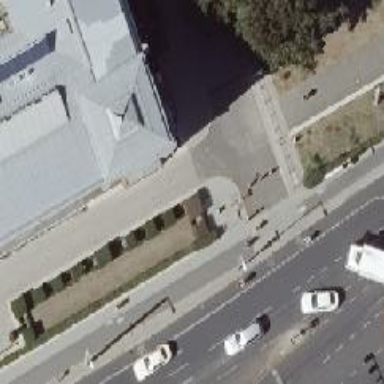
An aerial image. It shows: Bicycle repair station is available.